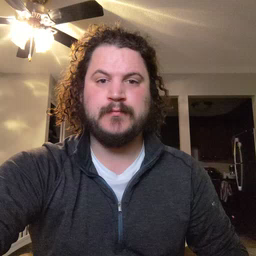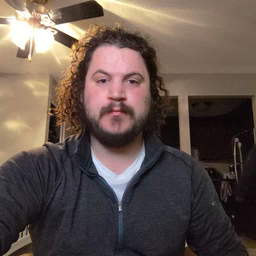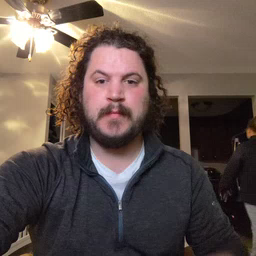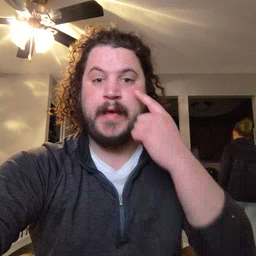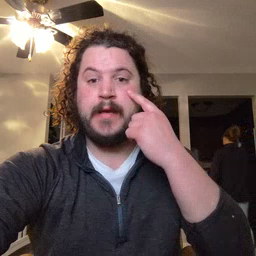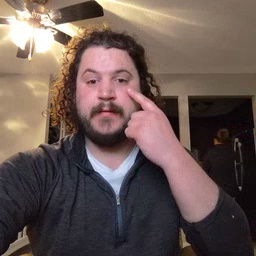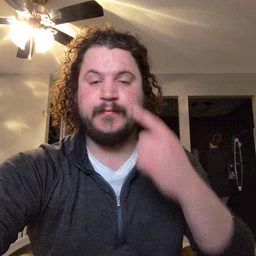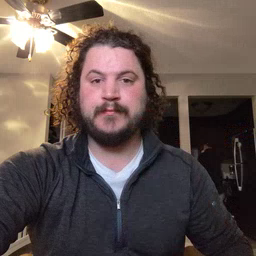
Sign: eye